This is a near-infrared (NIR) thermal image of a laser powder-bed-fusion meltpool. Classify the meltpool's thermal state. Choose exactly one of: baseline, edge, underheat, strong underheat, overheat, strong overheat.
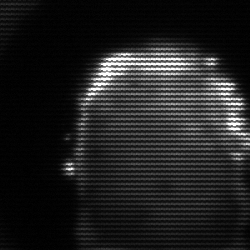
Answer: baseline